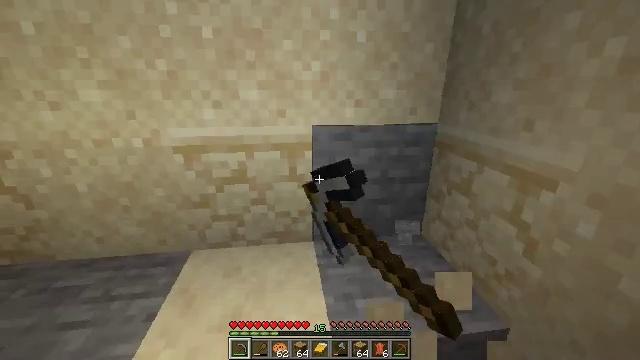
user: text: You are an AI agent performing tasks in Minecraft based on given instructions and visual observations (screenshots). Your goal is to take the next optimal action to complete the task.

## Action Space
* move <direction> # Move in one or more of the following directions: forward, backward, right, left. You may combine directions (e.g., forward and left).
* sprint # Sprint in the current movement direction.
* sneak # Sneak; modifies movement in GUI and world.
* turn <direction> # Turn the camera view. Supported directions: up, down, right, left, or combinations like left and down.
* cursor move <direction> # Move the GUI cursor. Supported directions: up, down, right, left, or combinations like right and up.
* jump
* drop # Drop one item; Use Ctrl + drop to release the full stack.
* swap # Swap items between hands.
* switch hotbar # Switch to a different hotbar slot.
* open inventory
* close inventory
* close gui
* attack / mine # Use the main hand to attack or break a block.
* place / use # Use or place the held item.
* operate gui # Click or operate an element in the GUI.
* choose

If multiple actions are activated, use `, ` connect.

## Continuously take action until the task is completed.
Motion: motion action
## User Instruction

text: Dig up some sand.
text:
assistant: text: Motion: sneak, attack / mine